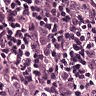
Metastatic tissue present: yes